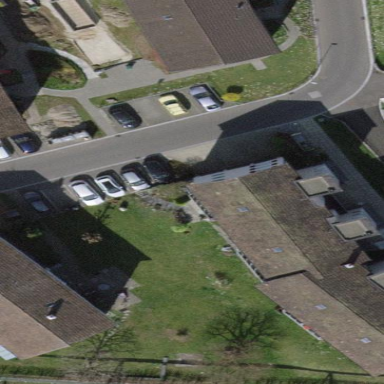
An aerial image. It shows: View of apartment building.